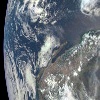
Label: cloud